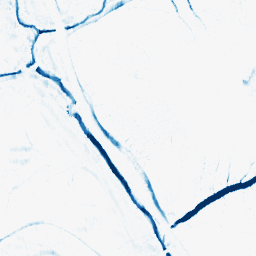
Category: morphological
Decomposition family: morphological_ellipse
Decomposition parameters: operation: closing
width: 10
height: 5
Upsampling method: sinc_blackman
Upsampling parameters: scale: 2
kernel_size: 8
Upsampling scale: 2